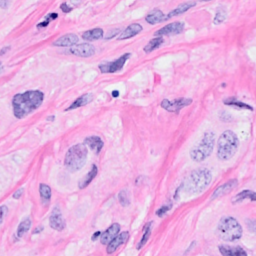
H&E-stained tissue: Breast